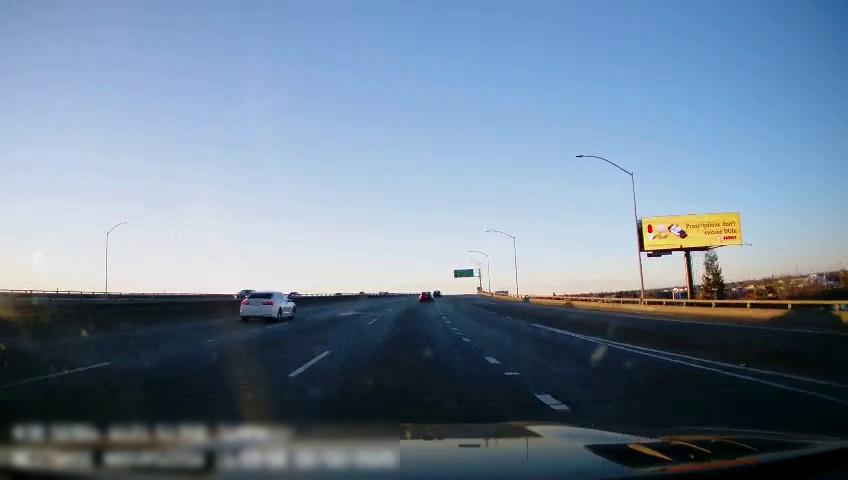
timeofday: Day
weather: Sunny
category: Drivable Space
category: Vehicles | Car
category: Vehicles | Car
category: Vehicles | SUV
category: Vehicles | Car
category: Lanes | Current Lane
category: Lanes | Current Lane
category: Lanes | Alternate Lane
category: Lanes | Alternate Lane
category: Lanes | Alternate Lane
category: Lanes | Alternate Lane
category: Traffic | Signs